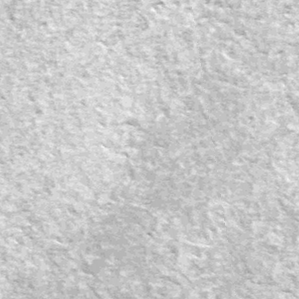
Label: frost